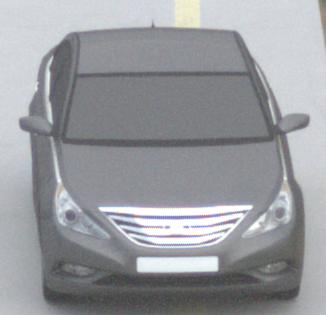
Make: Hyundai
Model: Sonata
Detailed model: Gen. 6 YF
Model produced from: 2009
Model produced until: 2016
Doors: 4
Color: gray
Road condition: dry road
Daytime: midday
Contrast: low contrast